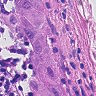
Metastatic tissue present: yes